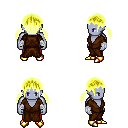
a pixel art fantasy rpg character, male body template, dark elf, purple skin, brown robe, red pants, gold twin-tailed hairstyle, white cloth bandages, gold boots, four views (front, back, left, right), 2x2 character sprite sheet, small pixel art, hard edges, no anti-aliasing